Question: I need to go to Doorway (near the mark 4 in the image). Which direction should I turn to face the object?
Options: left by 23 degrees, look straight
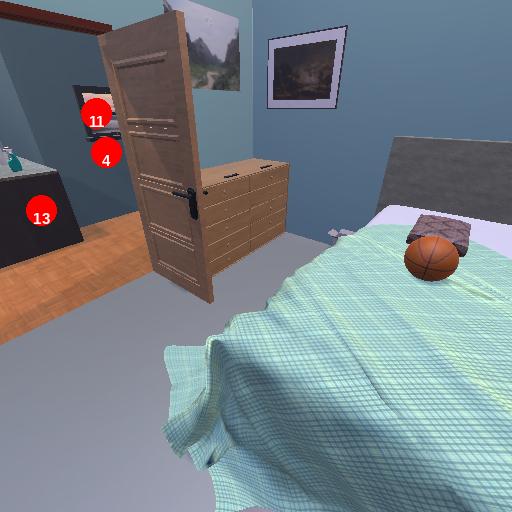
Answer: left by 23 degrees